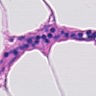
Metastatic tissue present: no